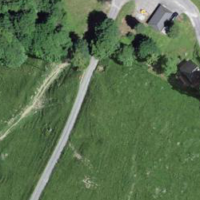
EUNIS habitat code: 24
Species observed at this site:
Silene dioica